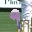
Label: 9